Aerial crown-view tile of a tropical tree (Barro Colorado Island, Panama), acquired 20250414:
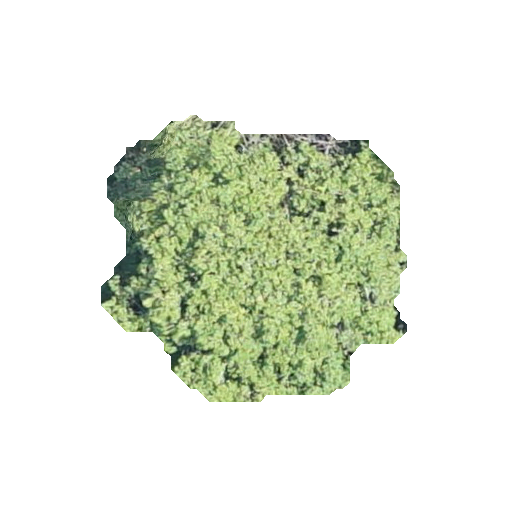
Species: Apeiba membranacea
GBIF accepted scientific name: Apeiba membranacea
Crown area: 99.131 m²